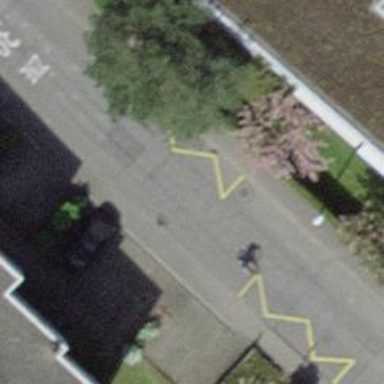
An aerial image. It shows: Bus stop with designated public transport stop position.